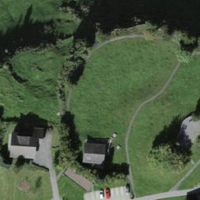
EUNIS habitat code: 24
Species observed at this site:
Corvus corone
Cyanistes caeruleus
Chloris chloris
Turdus viscivorus
Fringilla coelebs
Aegithalos caudatus
Buteo buteo
Turdus merula
Clinopodium vulgare
Poecile palustris
Parus major
Dryocopus martius
Pica pica
Sitta europaea
Garrulus glandarius
Nucifraga caryocatactes
Regulus regulus
Accipiter nisus
Periparus ater